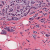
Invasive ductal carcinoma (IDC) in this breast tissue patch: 1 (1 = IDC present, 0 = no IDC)